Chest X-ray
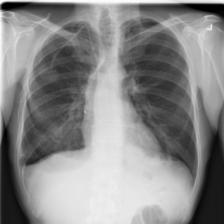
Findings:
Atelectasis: negative
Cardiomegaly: negative
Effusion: negative
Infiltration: negative
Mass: negative
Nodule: negative
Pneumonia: negative
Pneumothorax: negative
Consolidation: negative
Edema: negative
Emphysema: negative
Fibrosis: negative
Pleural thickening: negative
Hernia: negative